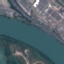
Label: River